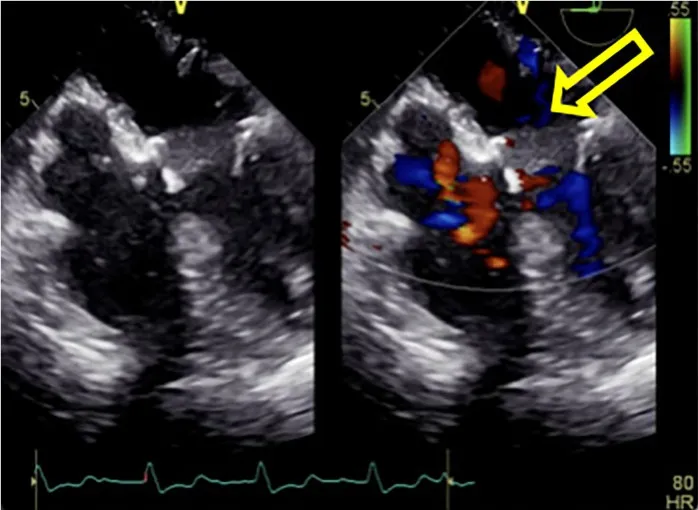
The hematoma on the posterior wall of the left atrium significantly decreased in size after incision of the left atrial endocardium for decompression and drainage.
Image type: radiology (ultrasound)